Interaction volume radius: 5 \u00c5
Interaction volume height: 10 \u00c5
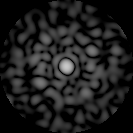
Disorder parameter: 0.813